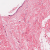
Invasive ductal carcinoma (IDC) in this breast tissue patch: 0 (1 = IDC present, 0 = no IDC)